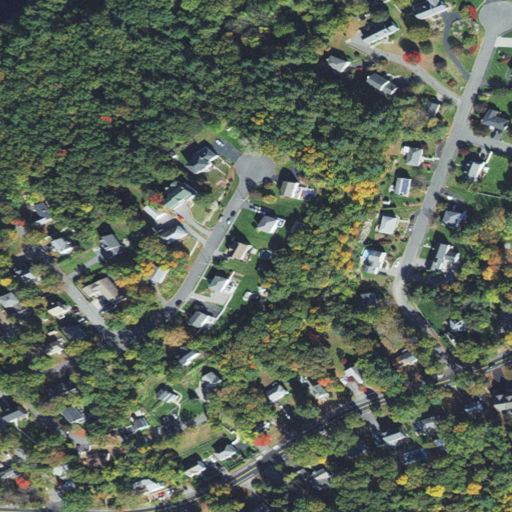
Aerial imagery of mountain in Massachusetts named Peach Orchard Hill containing medium intensity development, low intensity development, deciduous forest, open development, high intensity development, and open water